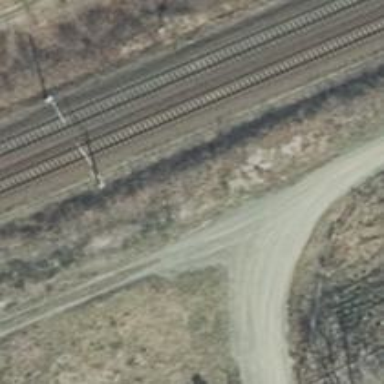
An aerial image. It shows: Track with sand surface of grade3 quality.